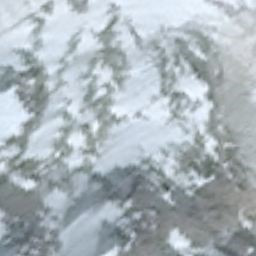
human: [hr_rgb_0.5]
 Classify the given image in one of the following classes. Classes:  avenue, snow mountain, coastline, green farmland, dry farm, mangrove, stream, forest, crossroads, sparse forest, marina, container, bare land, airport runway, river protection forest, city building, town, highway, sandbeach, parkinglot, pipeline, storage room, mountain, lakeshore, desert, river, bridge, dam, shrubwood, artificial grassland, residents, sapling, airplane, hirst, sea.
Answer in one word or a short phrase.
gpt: snow mountain